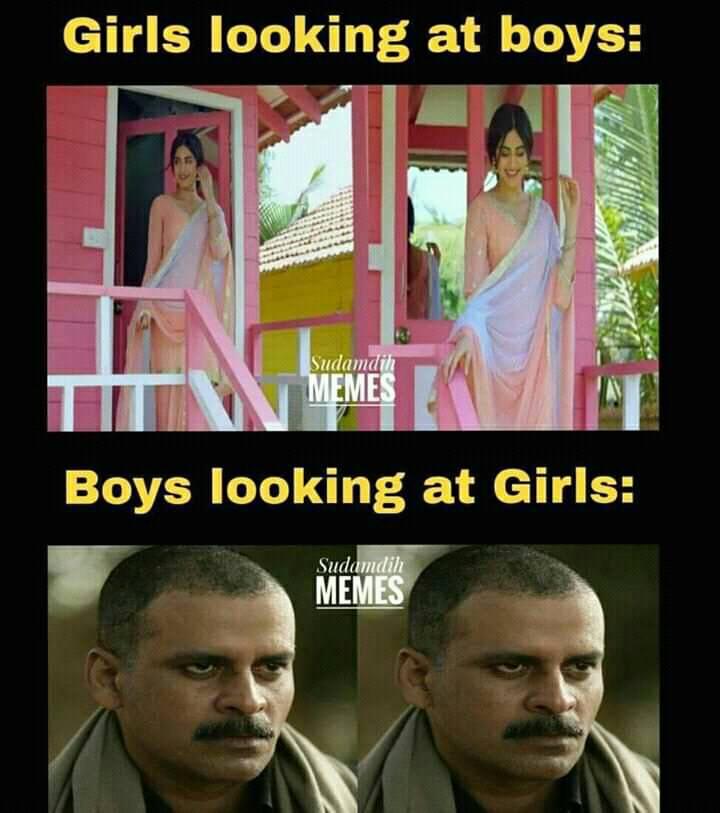
Caption: Girls looking at boys:      Boys looking at Girls:
Label: hate